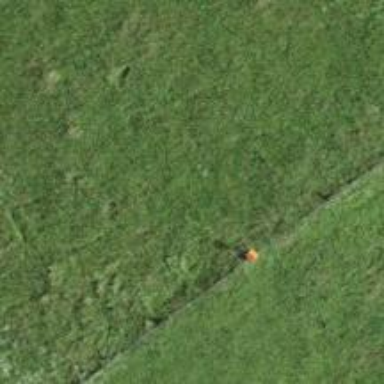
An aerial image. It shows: Pole with roof-covered pipeline marker.